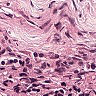
Metastatic tissue present: no